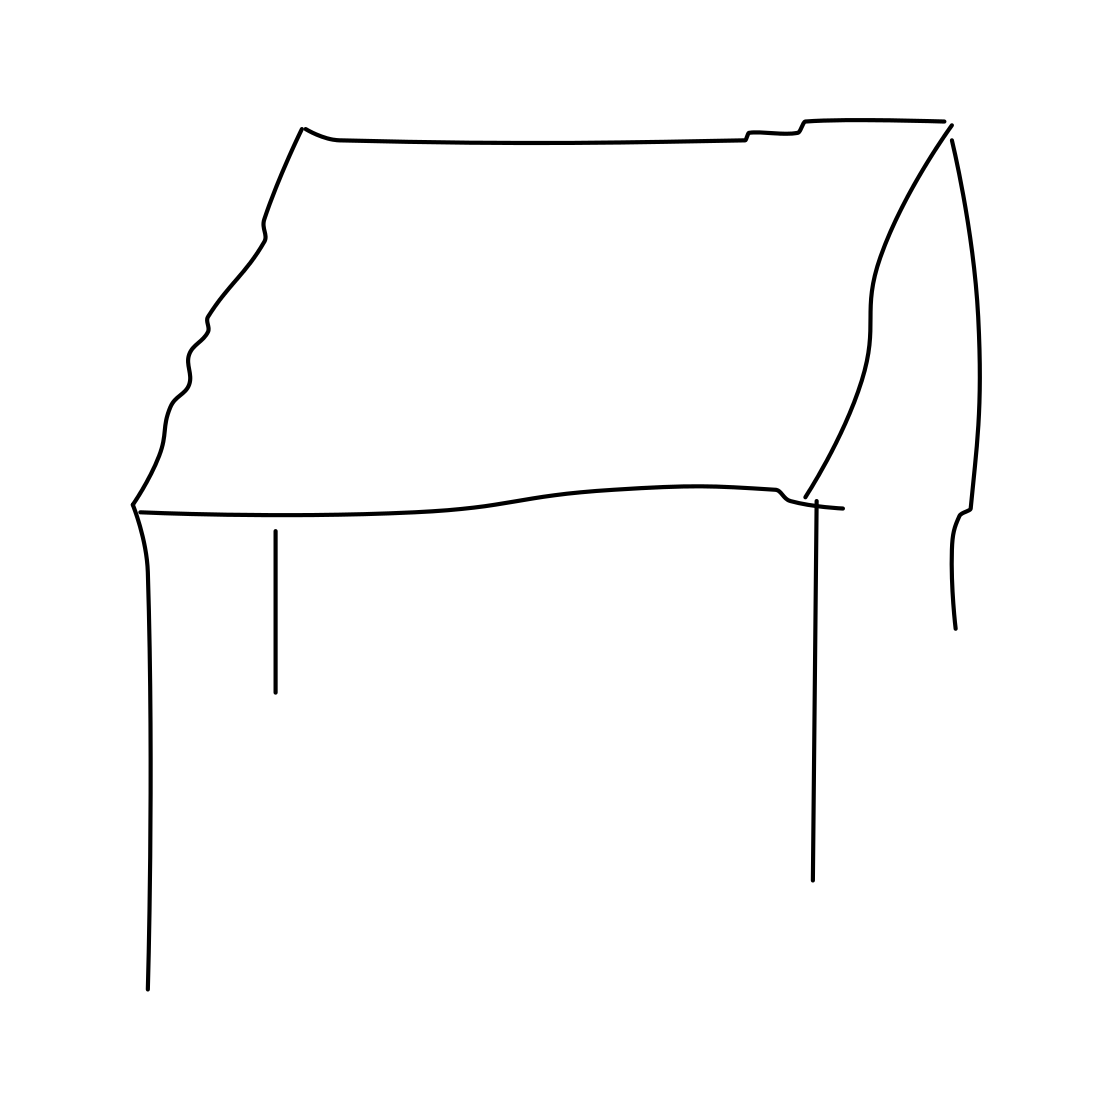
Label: table